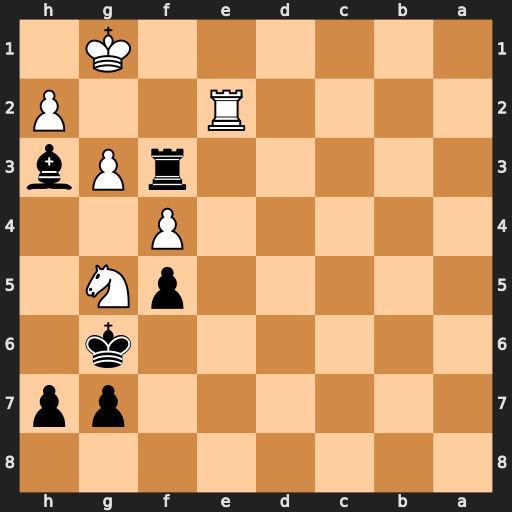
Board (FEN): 8/6pp/6k1/5pN1/5P2/5rPb/4R2P/6K1
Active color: b
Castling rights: -
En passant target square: -
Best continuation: Rf1#